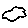
Label: cloud